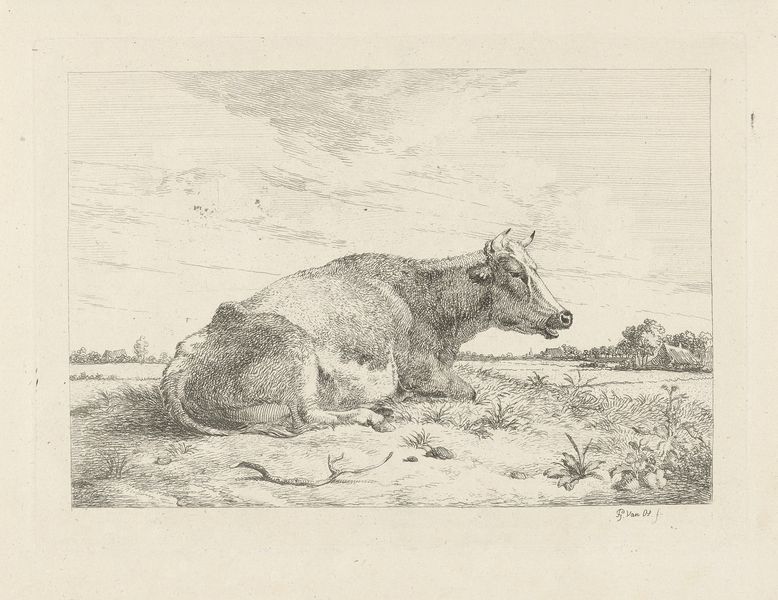
Titel: Liggende koe met distel
Künstler: Pieter Gerardus van Os
Standort: Amsterdam
Institution: Rijksmuseum
Schlagwörter: maison, gravure, ciel, nature, paysage, dessin, vache, crayon, bovin, estampe, animal, pré, abres, pière